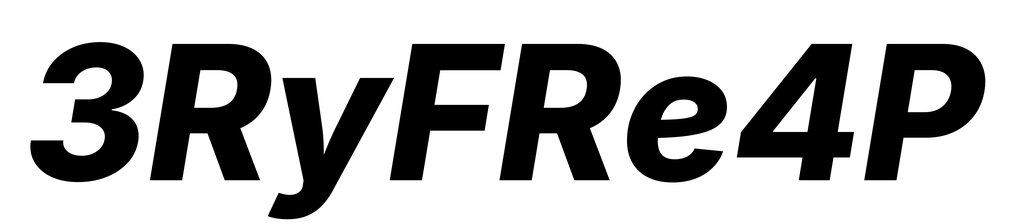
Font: Inter-Italic_ExtraBold_Italic